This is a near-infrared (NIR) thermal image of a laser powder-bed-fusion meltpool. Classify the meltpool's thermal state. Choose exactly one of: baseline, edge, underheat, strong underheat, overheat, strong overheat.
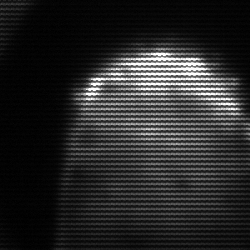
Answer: edge